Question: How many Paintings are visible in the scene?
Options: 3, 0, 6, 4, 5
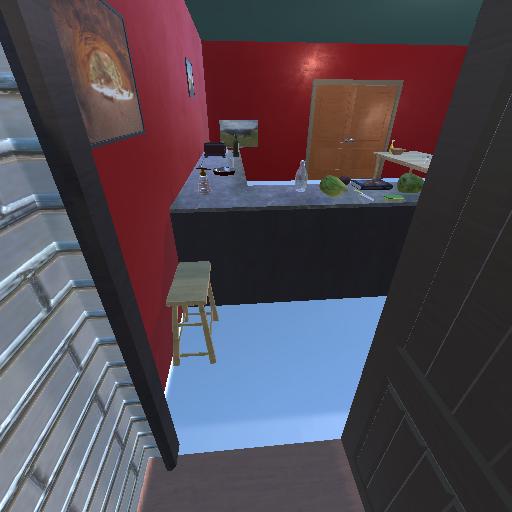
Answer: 3